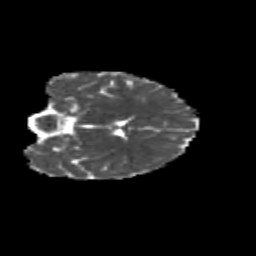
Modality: MD
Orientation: coronal
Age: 11
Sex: female
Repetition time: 9.512 s
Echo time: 0.089 s